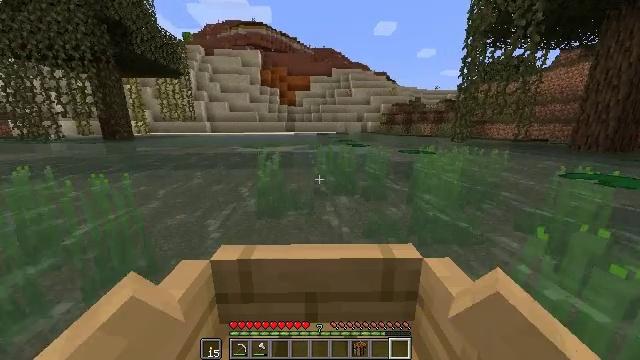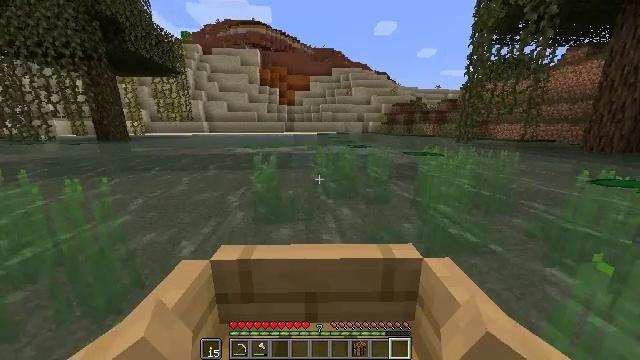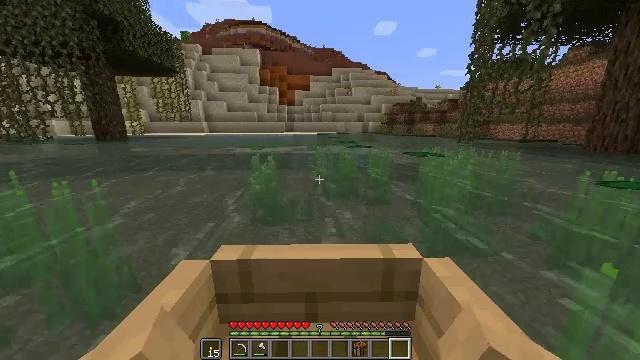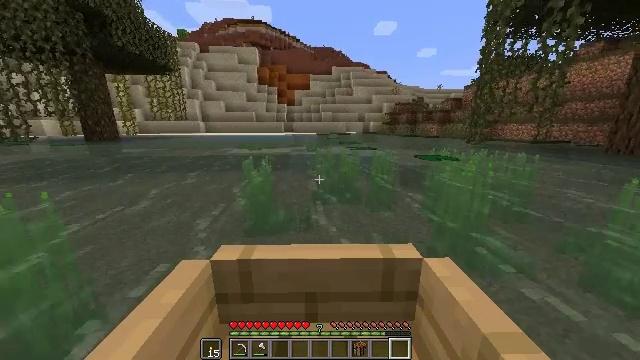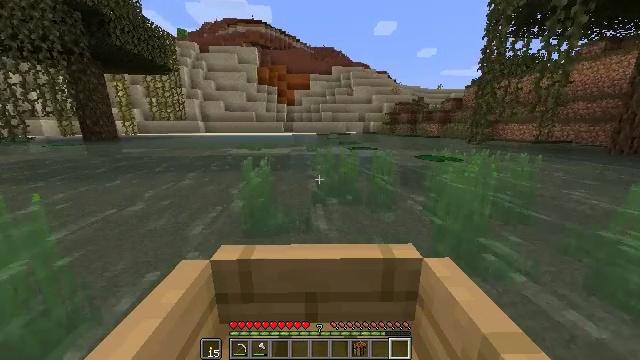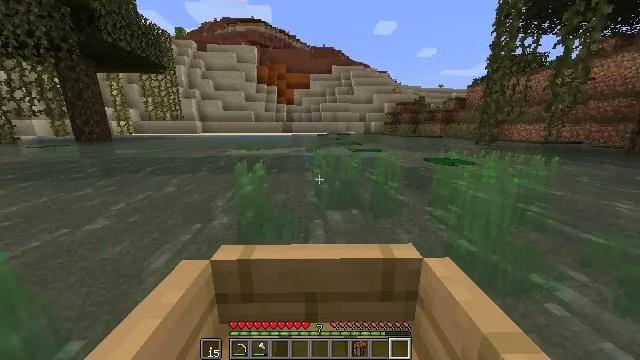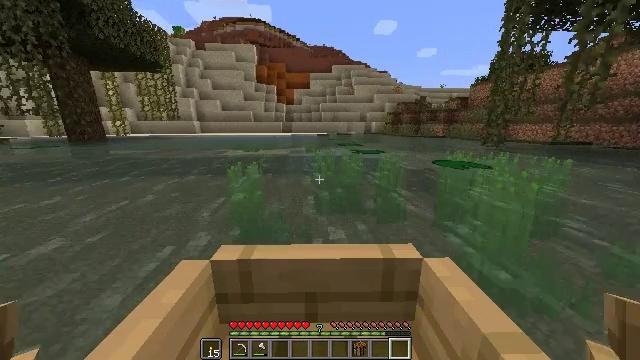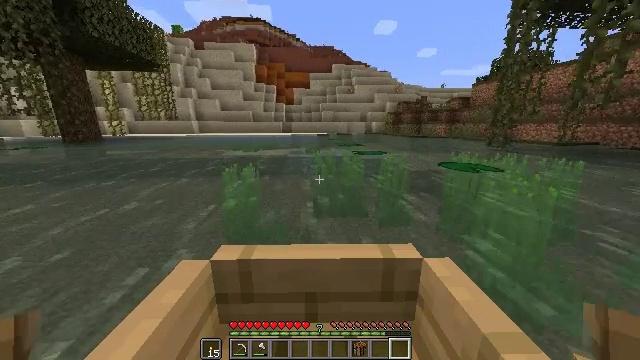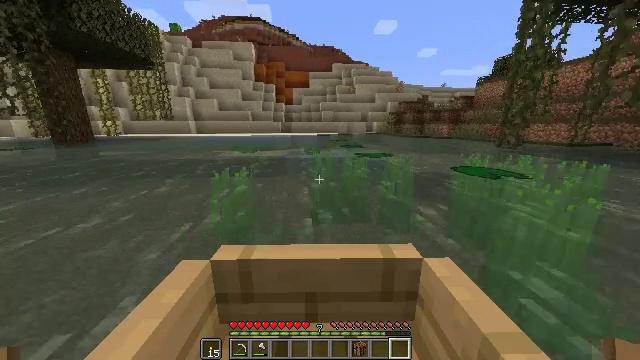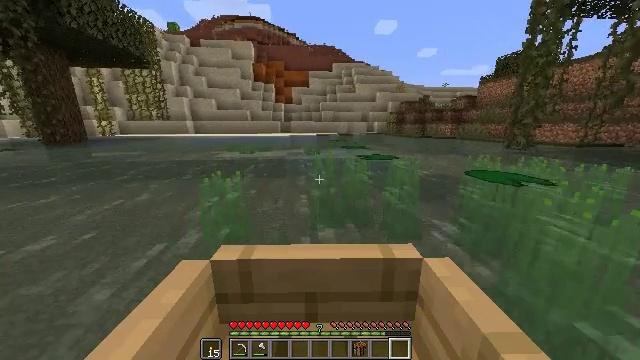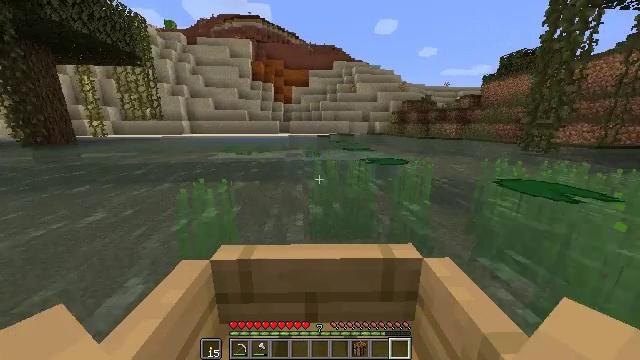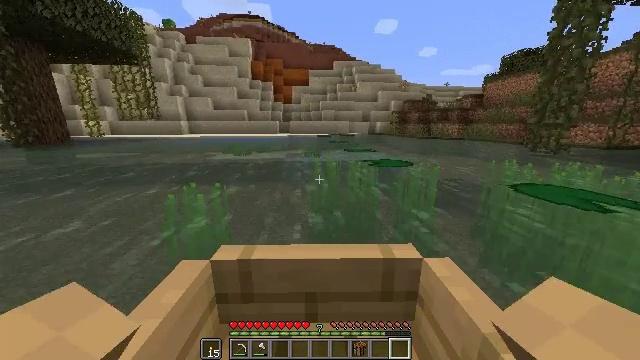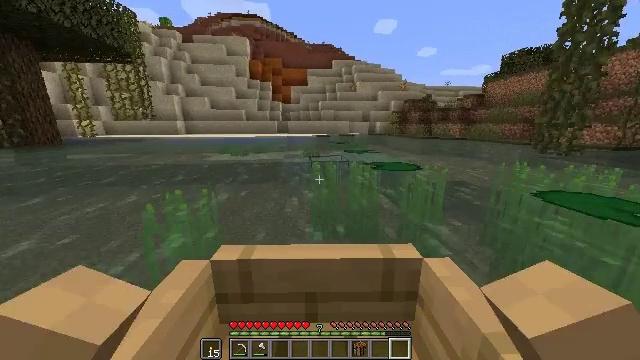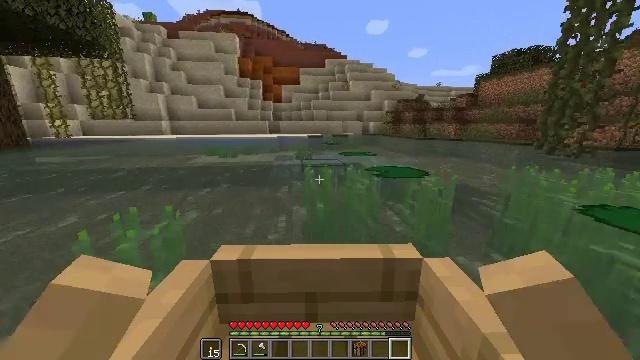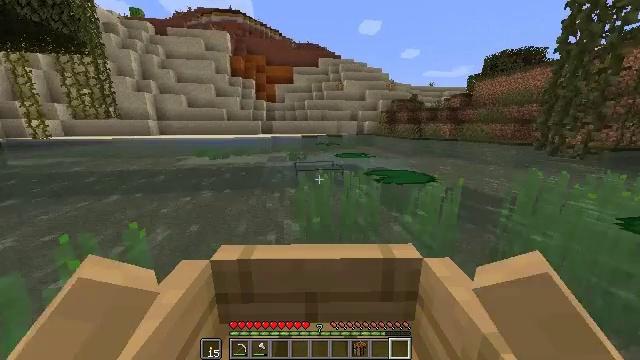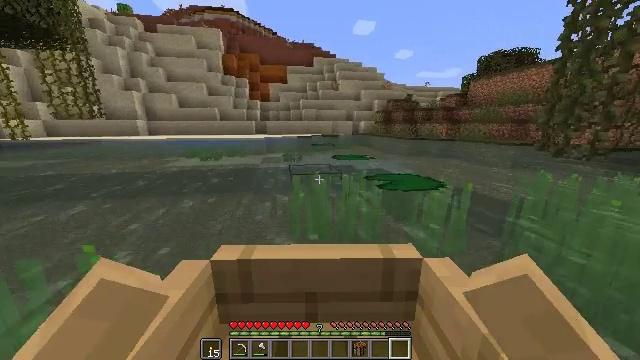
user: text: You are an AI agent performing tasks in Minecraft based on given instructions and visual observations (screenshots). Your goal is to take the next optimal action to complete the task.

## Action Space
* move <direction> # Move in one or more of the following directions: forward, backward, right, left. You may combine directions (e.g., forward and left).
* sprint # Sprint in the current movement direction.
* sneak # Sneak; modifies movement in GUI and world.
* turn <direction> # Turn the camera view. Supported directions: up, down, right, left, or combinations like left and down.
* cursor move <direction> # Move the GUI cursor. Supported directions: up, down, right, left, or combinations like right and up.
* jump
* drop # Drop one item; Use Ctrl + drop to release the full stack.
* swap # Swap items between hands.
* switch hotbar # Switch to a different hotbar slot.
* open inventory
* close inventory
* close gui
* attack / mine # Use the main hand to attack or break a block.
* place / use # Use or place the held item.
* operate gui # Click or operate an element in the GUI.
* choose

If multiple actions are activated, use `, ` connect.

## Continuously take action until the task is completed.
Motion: motion action
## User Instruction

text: Remove a white bed from the inventory.
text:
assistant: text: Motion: move forward, sprint
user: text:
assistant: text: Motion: move forward, sprint
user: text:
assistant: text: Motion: move forward, sprint
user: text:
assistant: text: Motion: move forward, sprint
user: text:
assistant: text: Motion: move forward, sprint
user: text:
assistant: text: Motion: move forward, sprint
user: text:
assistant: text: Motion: move forward, sprint
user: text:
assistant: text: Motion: move forward, sprint
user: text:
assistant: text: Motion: move forward, sprint
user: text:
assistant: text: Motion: move forward, sprint
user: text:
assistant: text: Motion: move forward and move right, sprint
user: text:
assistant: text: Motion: move forward and move right, sprint
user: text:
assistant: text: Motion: move forward, sprint
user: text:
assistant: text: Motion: move forward, sprint
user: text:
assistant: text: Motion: move forward, sprint
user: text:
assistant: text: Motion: move forward and move right, sprint
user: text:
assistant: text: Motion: move forward and move right, sprint
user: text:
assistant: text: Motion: move forward and move right, sprint
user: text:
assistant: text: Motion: move forward, sprint
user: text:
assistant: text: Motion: move forward, sprint
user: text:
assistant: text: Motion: move forward, sprint
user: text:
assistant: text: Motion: move forward, sprint
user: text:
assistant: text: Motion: move forward, sprint
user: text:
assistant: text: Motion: move forward, sprint
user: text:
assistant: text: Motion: move forward, sprint
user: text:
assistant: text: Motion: move forward, sprint
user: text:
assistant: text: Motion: move forward, sprint
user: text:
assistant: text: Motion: move forward, sprint
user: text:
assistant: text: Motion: move forward, sprint, turn left
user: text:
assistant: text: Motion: move forward and move left, sprint, turn left